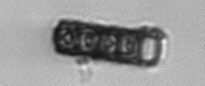
Label: Paralia_sulcata